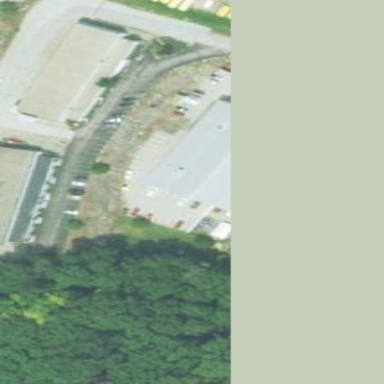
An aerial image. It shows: Fitness center building.